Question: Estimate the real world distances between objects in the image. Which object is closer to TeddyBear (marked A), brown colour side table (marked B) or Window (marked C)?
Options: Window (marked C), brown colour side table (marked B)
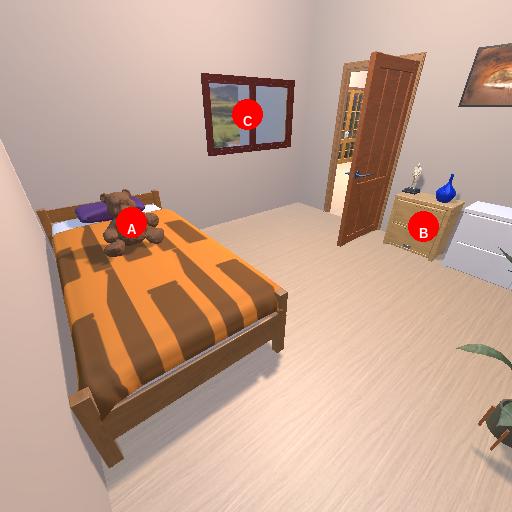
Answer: Window (marked C)